Question: I created an iPhone application which can take photos and allow the user to edit them
(moving and scaling), by setting the property 'allowsEditing' to YES.
My problem is that while editing, the bar at the bottom has a too long title (in french).

So do you have any idea of how to change this text?
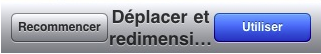
Answer: its part of the private api that you can't access. sorry.